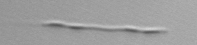
Label: Leptocylindrus